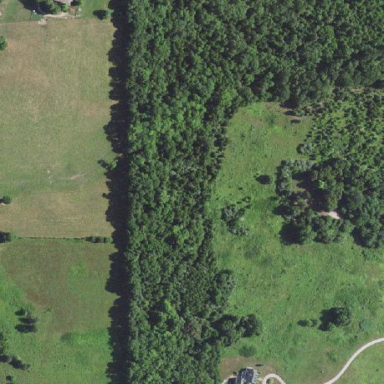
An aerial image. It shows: Beautiful woodland area.